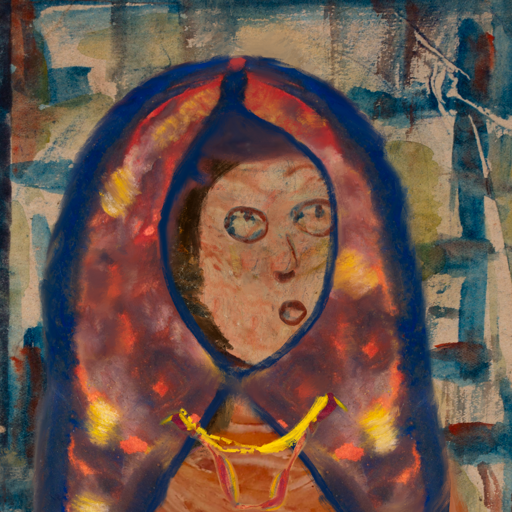
Background: Orphan, Head And Neck Side: Orphan, Face Side: Orphan, Bust: Pious_Lady, Hair Side: Gypsy_Queen, Head Accessory: Mother_And_Son_Mother_Scarf, Second Necklace: Gypsy_Mother_1, Necklace: Irani_1, Baby: Blank